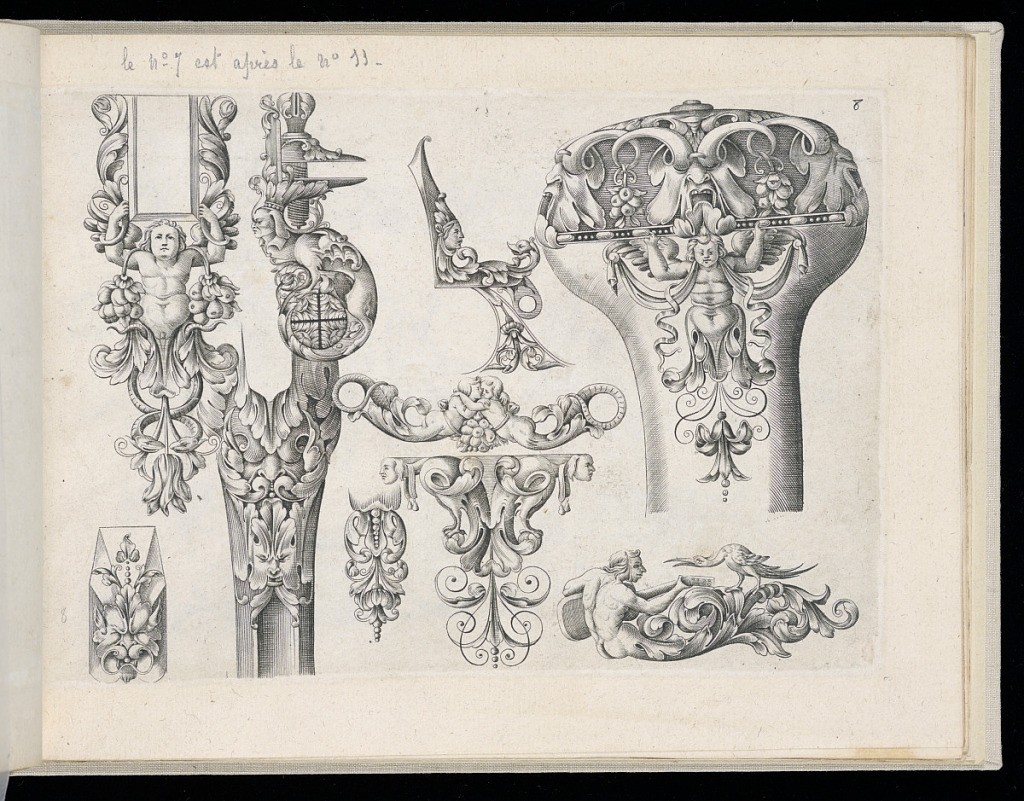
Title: Designs for Gun Parts and Ornament
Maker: Thobie Tourneur, Le Thuraine, French, active ca. 1630 – ca. 1690
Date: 1660
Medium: Engraving on laid paper
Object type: Print
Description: Designs for gun parts (butt, and ornament) decorated with grotesque ornaments, mascarons (masks), fantastical animals, putti, birds, fruit, snakes, scrolling leaves (rinceaux), rosettes, and fleurons. The plate is numbered.